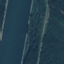
Land use / land cover: River